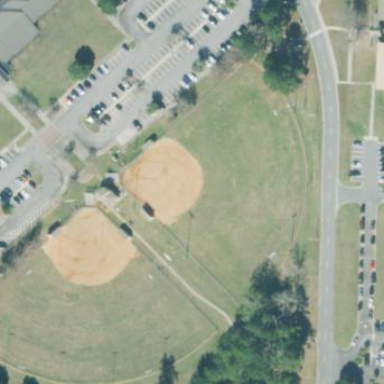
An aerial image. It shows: Baseball pitch for leisure land activities.